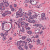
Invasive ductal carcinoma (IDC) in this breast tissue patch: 0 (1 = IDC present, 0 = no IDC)